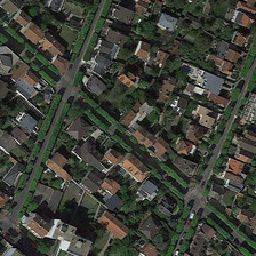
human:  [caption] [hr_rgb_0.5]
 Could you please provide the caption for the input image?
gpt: This is a dense residential area with rows of trees on both sides of the road.

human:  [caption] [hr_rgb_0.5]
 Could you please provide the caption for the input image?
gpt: There are trees on both sides.

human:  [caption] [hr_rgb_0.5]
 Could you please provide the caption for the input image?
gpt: It is a dense residential area and is a roadside road of street trees.

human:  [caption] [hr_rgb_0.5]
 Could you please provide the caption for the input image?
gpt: It is a densely populated residential area with rows of trees next to it.

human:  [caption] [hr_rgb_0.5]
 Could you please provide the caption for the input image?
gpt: It is a densely organized residential area, driven by roads with rows of trees next to it.